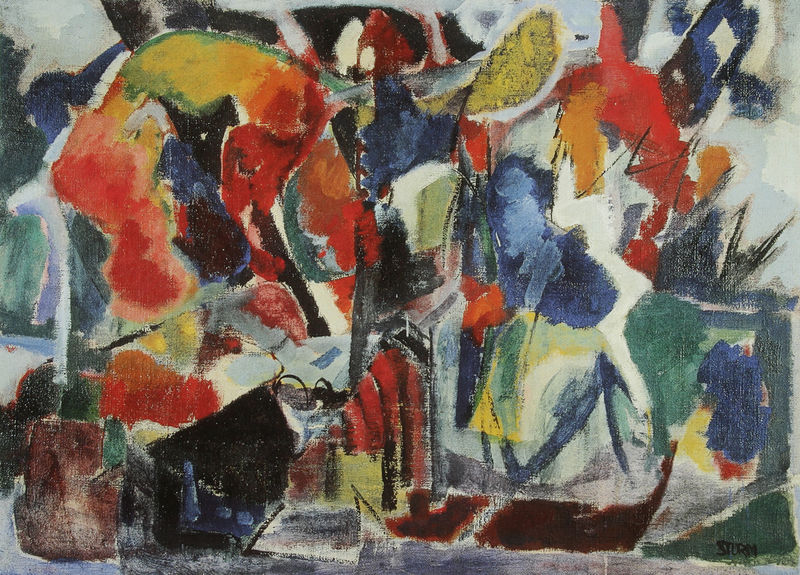
Titel: Eruption der Flora
Künstler: Helmut Sturm
Standort: München
Institution: Städtische Galerie im Lenbachhaus
Schlagwörter: blau, feder, gemälde, himmel, kampf, mann, meer, wasser, wolken, aquarell, dreieck, fluss, gelb, grün, landschaft, ocker, see, ufer, blumen, braun, bunt, grau, hell, hintergrund, licht, orange, schwarz, türkis, weiss, gras, haus, rot, tier, wiese, beige, expressionismus, malerei, mensch, bild, signatur, öl, natur, schilf, vögel, wind, brücke, haare, gitarre, boot, boote, kahn, pferd, reiter, chaos, schiff, papier, venedig, moderne, abstrakt, farben, flächen, modern, farbe, formen, hellgrün, linien, ausdruck, figuren, hafen, spur, auquarell, ölgemälde, querformat, sturm, wetter, wild, dunkelblau, dunkelrot, maler, transparent, striche, abstraktion, collage, helligkeit, untergrund, rechteck, expressionistisch, form, brille, durcheinander, strich, leinwand, bauhaus, flecken, bootshaus, expressiv, diagonale, wildnis, aufsteigend, ungegenständlich, kleckse, blauer reiter, drache, kandinsky, farbenspiel, bund, grundfarben, gondel, gegenstandslos, franz marc, farbenfroh, buntfarben, wirrwarr, hellrot, assoziativ, kandinskiy, blaukandinsky, helmut, mittelsenkrechte